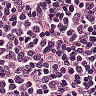
Metastatic tissue present: no